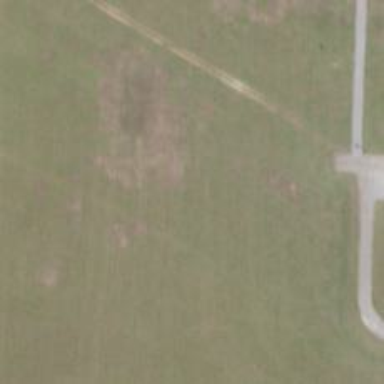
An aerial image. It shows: Image of helipad at airport.